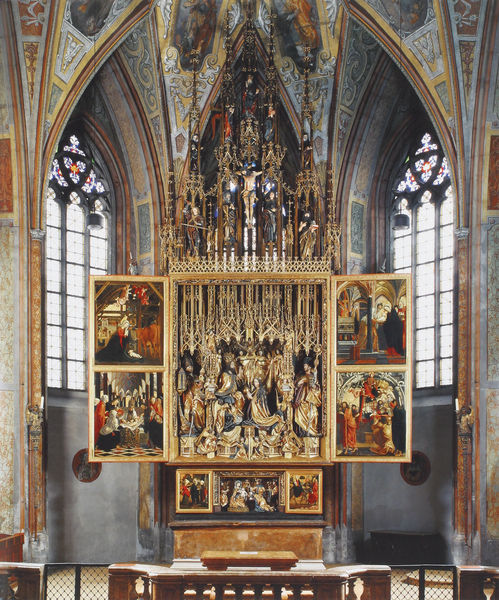
Titel: Hochaltar in der Wallfahrts- und Pfarrkirche St. Wolfgang
Künstler: Michael Pacher
Standort: Sankt Wolfgang am Abersee, Pfarrkirche St. Wolfgang (EU - AUT - Salzkammergut)
Schlagwörter: flügel, menschen, bunt, fenster, glas, säule, säulen, gebäude, rahmen, kirche, gold, gotik, rund, farbig, bilder, bank, geländer, plastik, bemalt, foto, wände, nische, alter, kreuz, scheiben, altar, hochaltar, schnitzerei, jesus, kreuzigung, apsis, geöffnet, gothik, szenen, altarbild, tryptichon, maßwerk, retabel, flügelaltar, triptychon, trypticheon